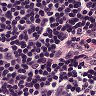
Metastatic tissue present: no